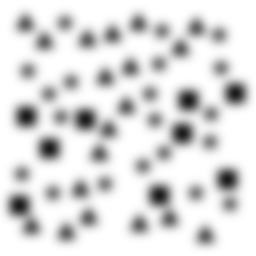
Squares: 9
Triangles: 19
Stars: 20
Total shapes: 48